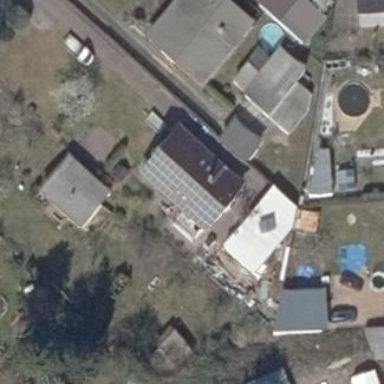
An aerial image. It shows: Detached building with gabled roof.